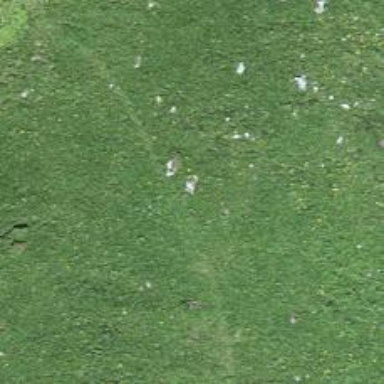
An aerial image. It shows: Path.